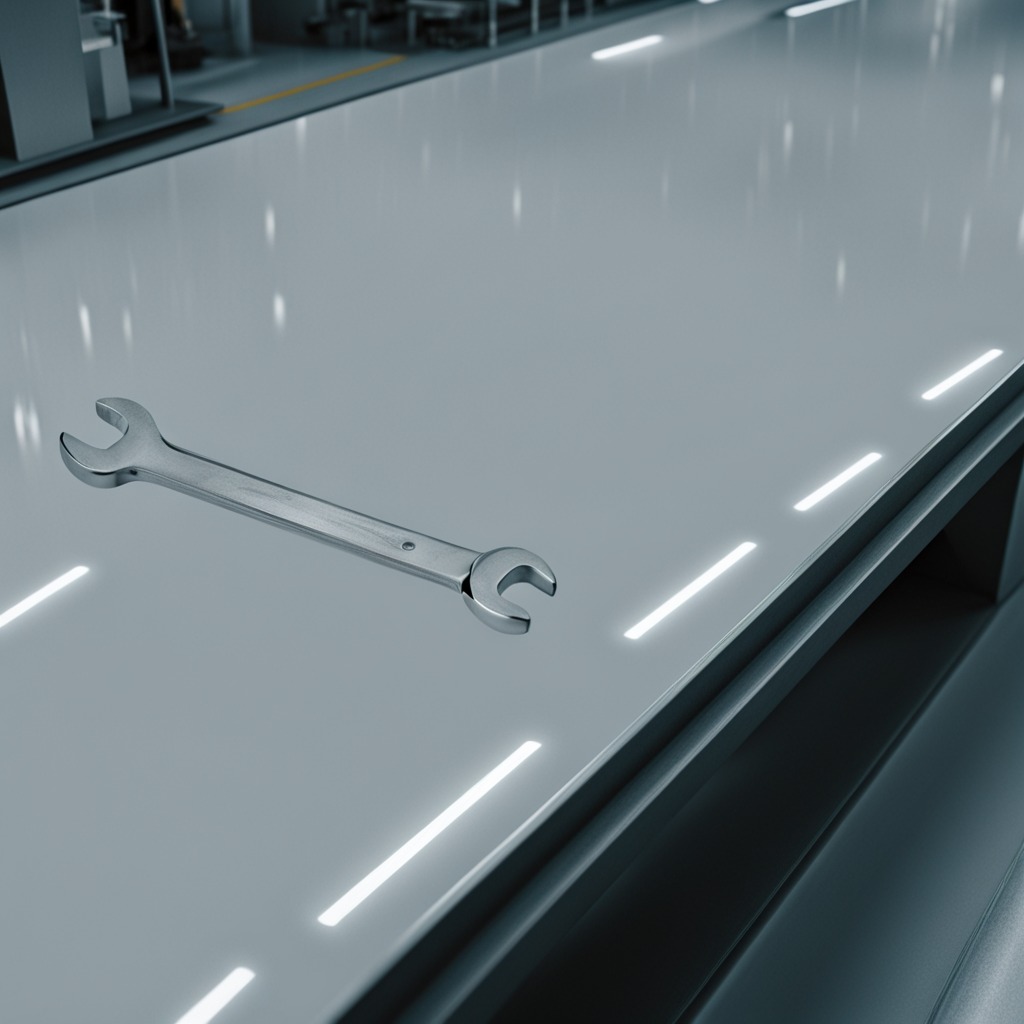
A wrench is lying on a table in the ship maintenance bay.